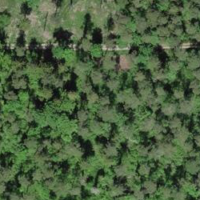
EUNIS habitat code: 44
Species observed at this site:
Euonymus europaeus